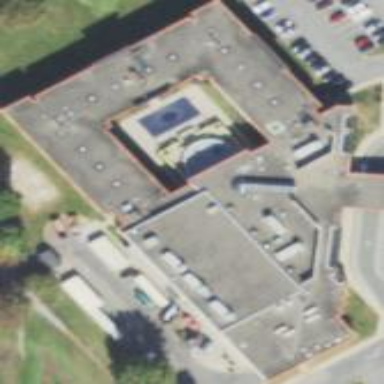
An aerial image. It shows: Hotel building.